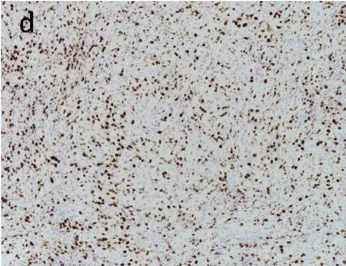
Immunohistochemistry for Ki-67 was performed (d).
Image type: pathology (immunostaining)